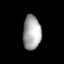
Tissue: lung
Cell type: Endothelial cells
Senescence score: 0.6768
Nuclear area (px): 610
Mean DAPI intensity: 165.221